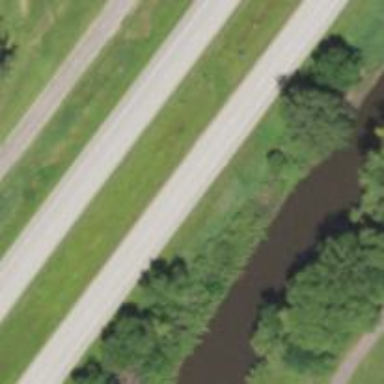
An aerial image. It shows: Trunk highway.